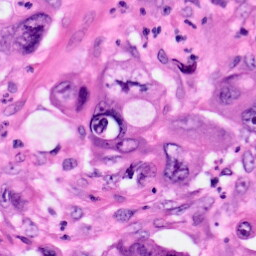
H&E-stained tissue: Pancreatic